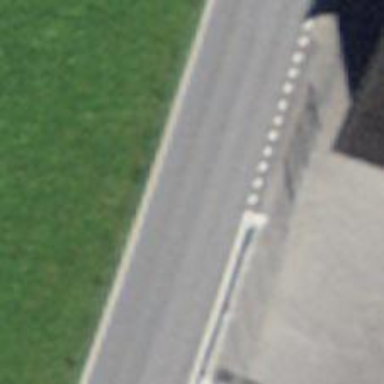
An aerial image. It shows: Secondary road.